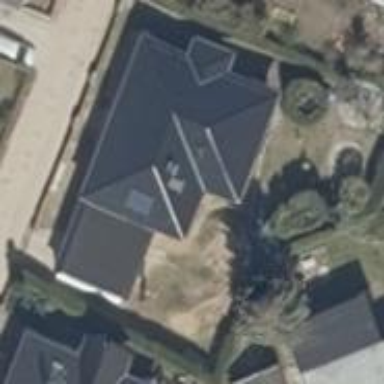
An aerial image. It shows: Hipped roof house.